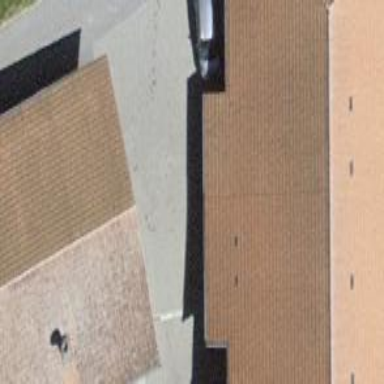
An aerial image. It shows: Sty building.